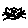
Label: cat